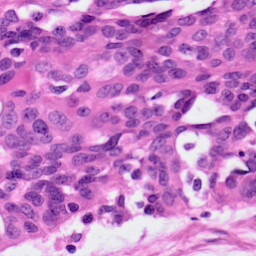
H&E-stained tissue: Ovarian